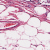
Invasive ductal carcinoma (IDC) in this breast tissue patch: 0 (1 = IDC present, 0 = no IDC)